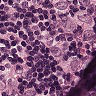
Metastatic tissue present: yes